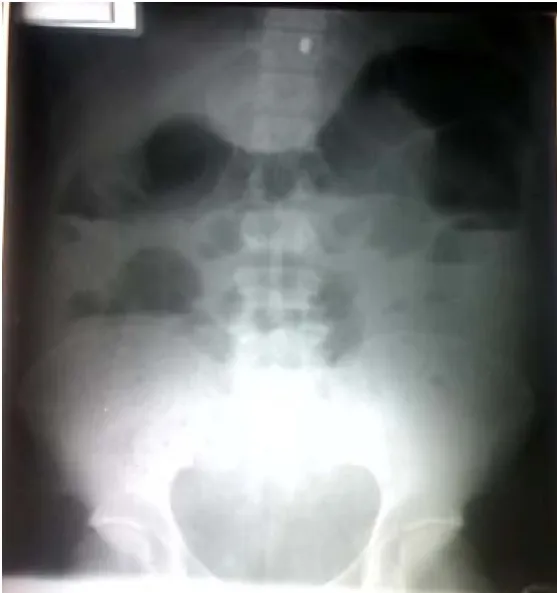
Erect film shows multiple air-fluid levels.
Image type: radiology (x_ray)